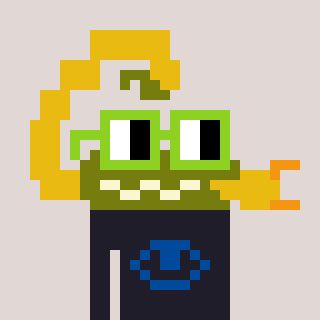
a pixel art character with square light green glasses, a scorpion-shaped head and a grayscale-colored body on a warm background